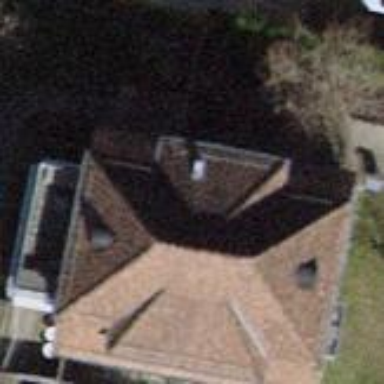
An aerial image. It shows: Half-hipped roof house.